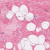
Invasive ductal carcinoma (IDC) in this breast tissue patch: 0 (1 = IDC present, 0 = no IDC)